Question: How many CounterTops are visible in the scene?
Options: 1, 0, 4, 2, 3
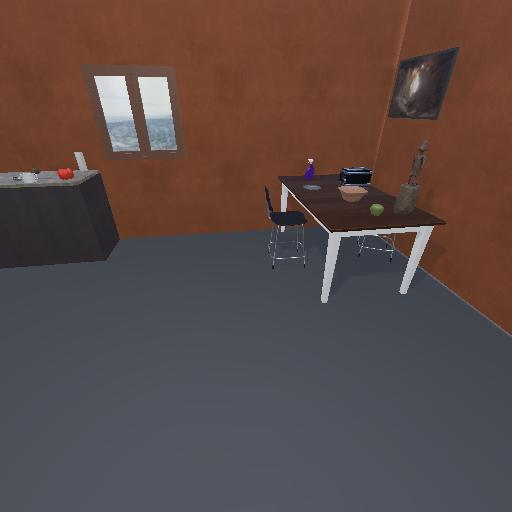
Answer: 1